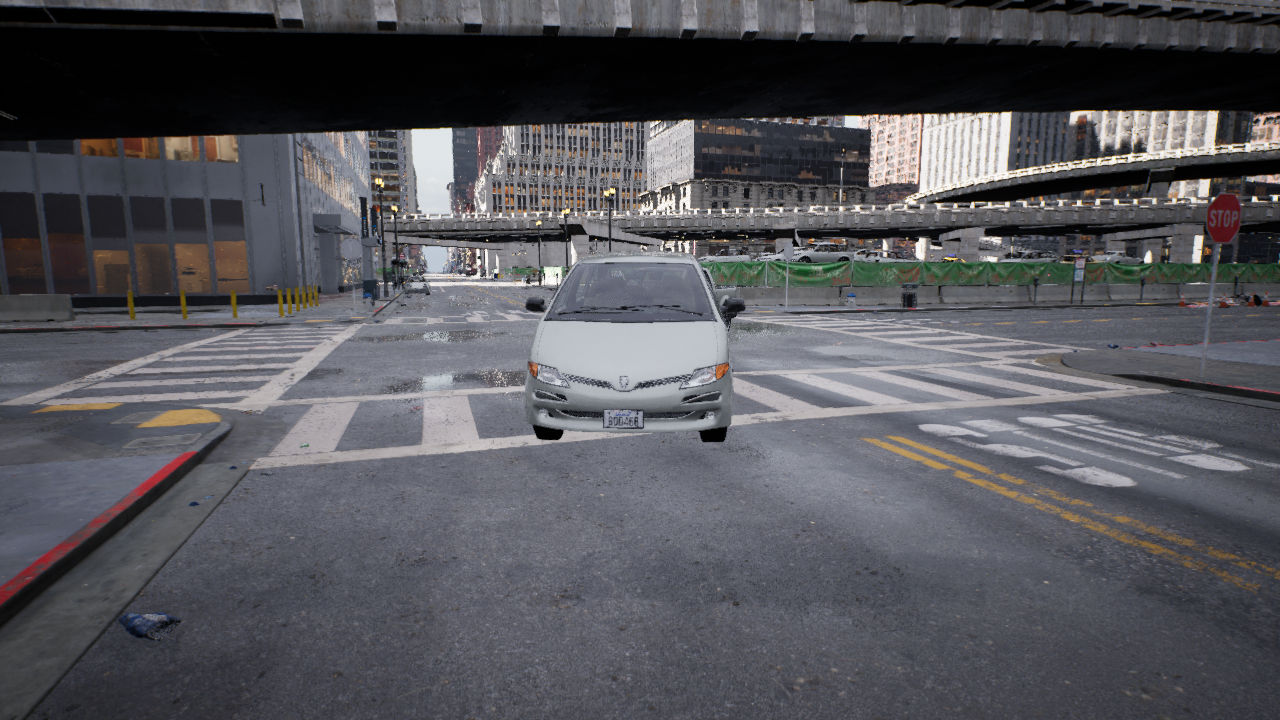
Venue: intersection
Lighting: clear day
Vehicle rig: minivan